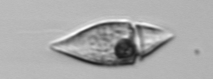
Label: Amphidinium